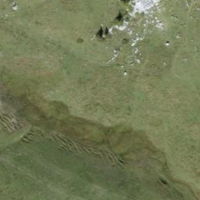
EUNIS habitat code: 23
Species observed at this site:
Campanula thyrsoides